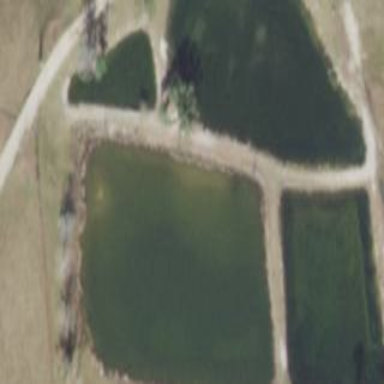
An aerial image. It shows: Area dedicated to aquaculture.